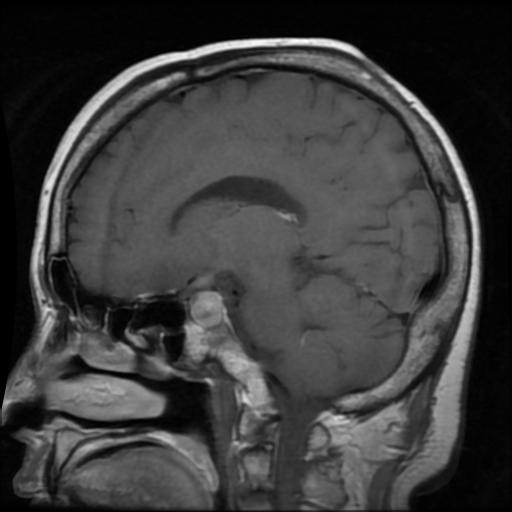
Label: pituitary